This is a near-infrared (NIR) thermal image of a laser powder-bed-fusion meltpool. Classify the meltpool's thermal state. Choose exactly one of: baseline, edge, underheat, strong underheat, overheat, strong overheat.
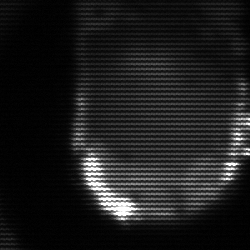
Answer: baseline